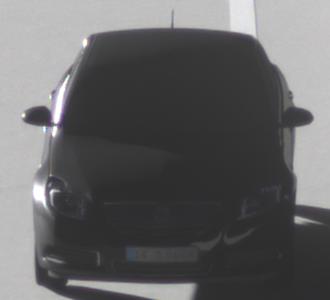
Make: Opel
Model: Insignia 1.6
Detailed model: Insignia (A) Notch Back
Model produced from: 2008/11
Model produced until: 2008/12
Doors: 4
Color: black
Road condition: dry road
Daytime: sunrise or sunset
Contrast: high contrast